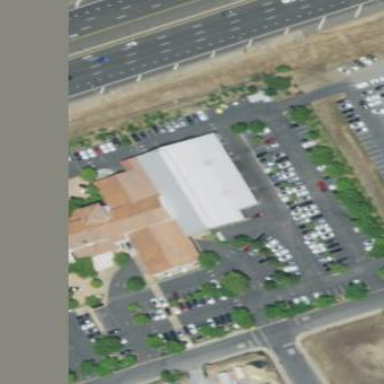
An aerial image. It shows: Retail building.